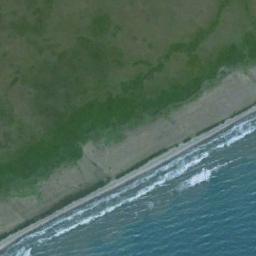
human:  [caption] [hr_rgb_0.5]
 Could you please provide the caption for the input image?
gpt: The beach with brown sand and the land next to the beach is covered with some green plants .

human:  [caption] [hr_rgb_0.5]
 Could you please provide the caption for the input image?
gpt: Blue water and grey sand and green grass .

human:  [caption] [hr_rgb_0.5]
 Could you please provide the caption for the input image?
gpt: There is a clear coastline between the grass and the seawater .

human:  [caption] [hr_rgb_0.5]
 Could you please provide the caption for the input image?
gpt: There are many green plants near the beach .

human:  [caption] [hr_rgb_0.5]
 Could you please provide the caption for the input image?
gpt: The grass is beside the beach .